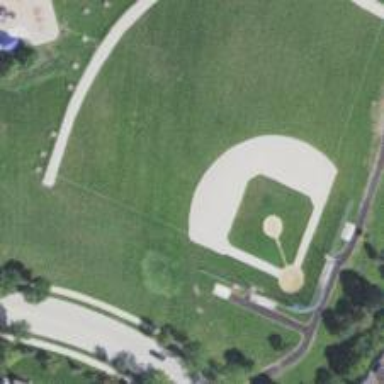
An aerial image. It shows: Baseball pitch for leisure land activities.